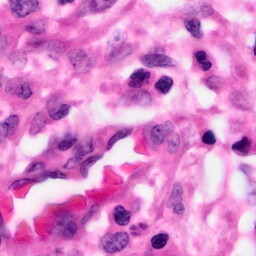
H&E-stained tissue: Pancreatic